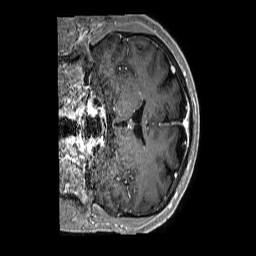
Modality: T1w
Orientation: coronal
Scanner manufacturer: philips
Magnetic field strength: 3 T
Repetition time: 0.00659 s
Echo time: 0.002951 s